Question: To not make a short story long, my teacher makes us use a MASM.EXE executable to assemble .asm files. She says the software has problems in Windows Vista and Seven, but not in XP. I have seen it work in many computers (using masm xxx.asm or debug), but in my machine (running XP SP3 as the others) it just does nothing.
I know that MASM.EXE is older than computers and even dinosaurs, but I need to use it (and not ml.exe, for example) because my school is so hardcore (and stupid).
tl;dr, when I run either 'debug' or 'masm xxx.asm' masm.exe does nothing.
Thank you very much in advance!

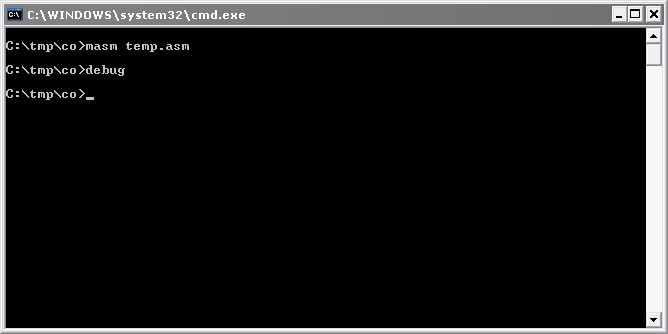
Answer: Interestingly, I have a fully up-to-service XP and it runs 'debug' just fine. Well, it painfully forces the window to 80x25 while it's running and changes my prompt back to the short-file-name version on exit for some bizarre reason, but it certainly
I can't test 'masm' itself since it's not installed but first things first. Make sure you're running the right thing:
'''
for %i in (masm.exe) do @echo. %~$PATH:i
'''
and see what it comes back with. Also make sure you execute:
'''
masm.exe xx.asm
'''
to ensure there's no 'bat' or 'cmd' files getting in the way. If necessary, use the entire path to run it:
'''
c:
ull\path o\masm.exe xx.asm
c:\windows\system32\debug.exe
'''
You could also try running it in something like DOSBox which would be a far more primitive ('masm'-friendly) environment.
Failing all that, you have two problems. The first is the technical one which we're trying to fix, the second is a social engineering one.
Tell your educators (and back it up with something written down) that the tools they have given you are not working on your system despite the fact you meet all their criteria.
They do have a responsibility to provide you with workable tools and, even if they don't care, they at least know of the problem which may mitigate any problems you have down the track.